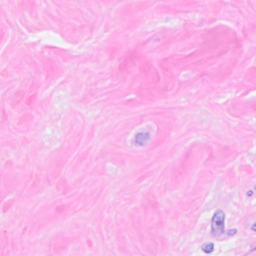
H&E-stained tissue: Breast